Field crop: tomato
Growth stage: 1
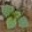
Species: solanum